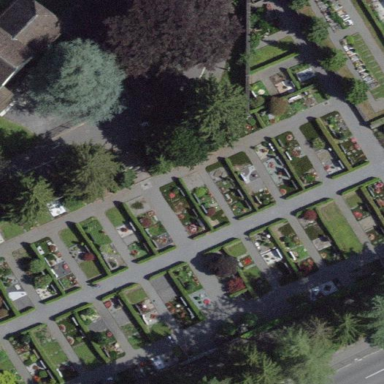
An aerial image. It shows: Grave yard.